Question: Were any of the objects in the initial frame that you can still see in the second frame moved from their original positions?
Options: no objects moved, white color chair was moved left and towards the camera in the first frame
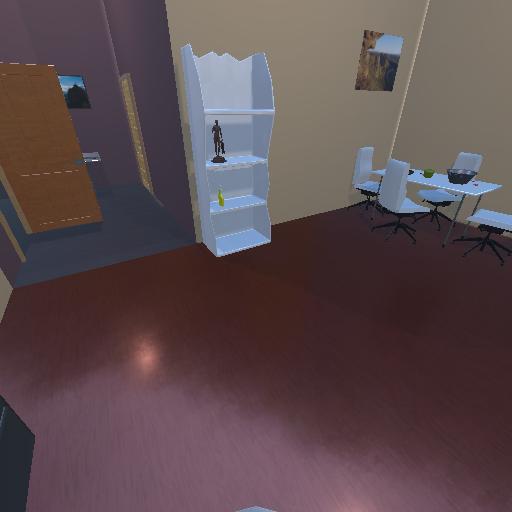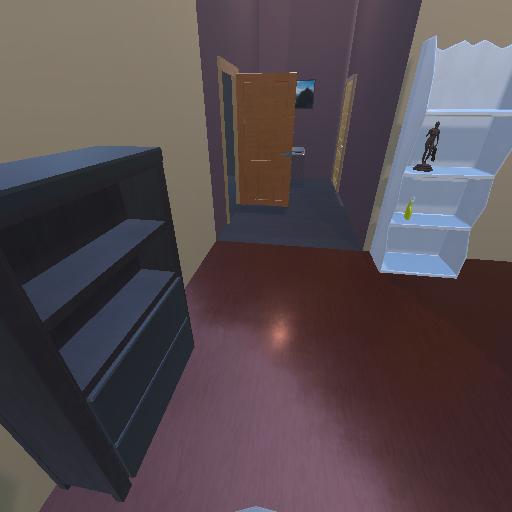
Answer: no objects moved